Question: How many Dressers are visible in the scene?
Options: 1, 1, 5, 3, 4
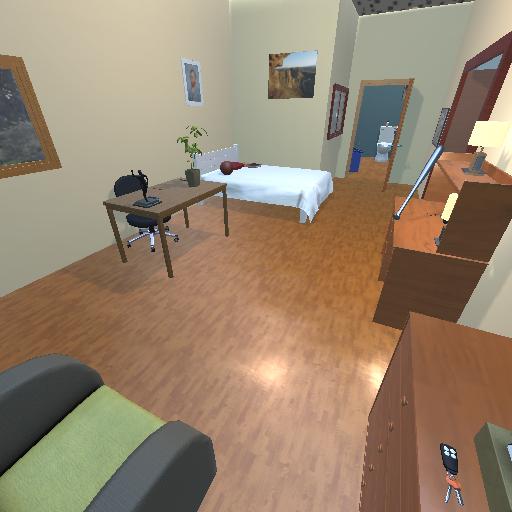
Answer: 1